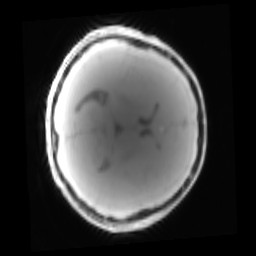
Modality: PDw
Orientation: axial
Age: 16
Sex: male
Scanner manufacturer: siemens
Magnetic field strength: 3 T
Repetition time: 0.25 s
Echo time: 0.00103 s